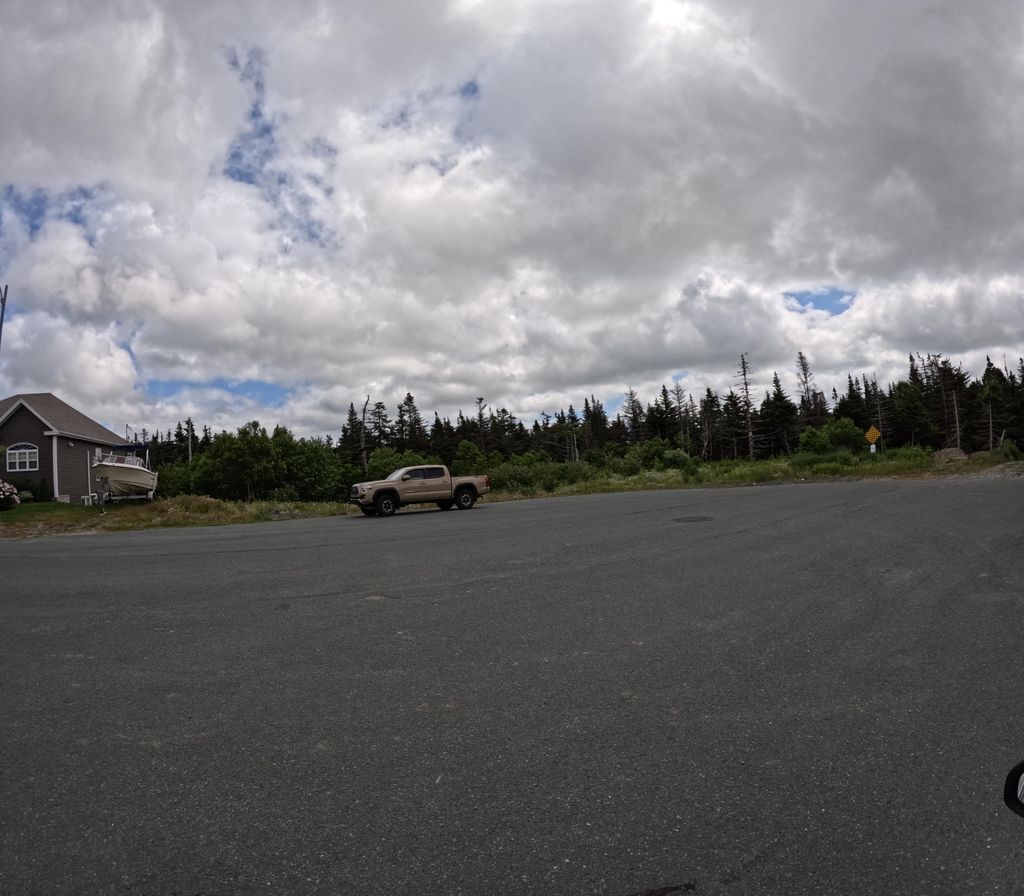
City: st_johns